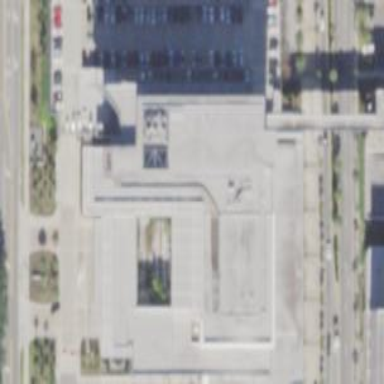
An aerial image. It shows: Healthcare facility identified as hospital.